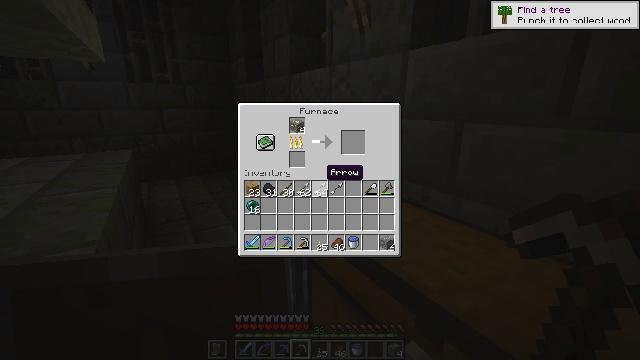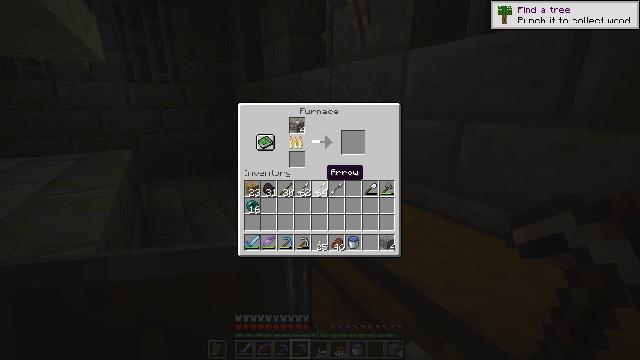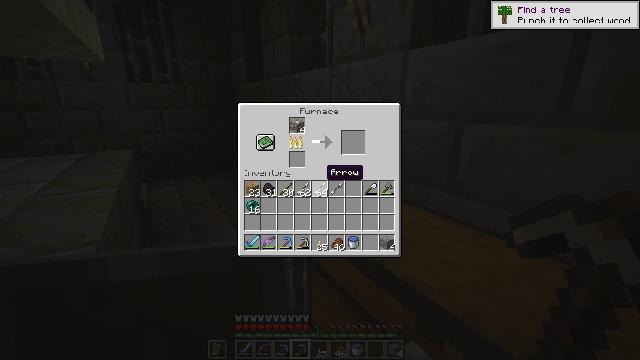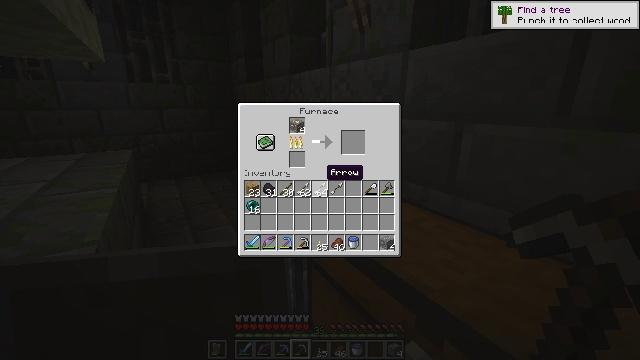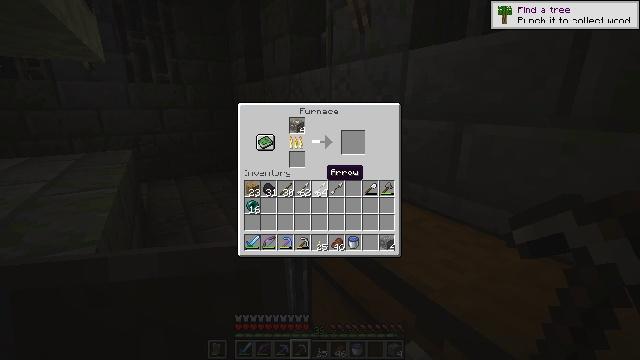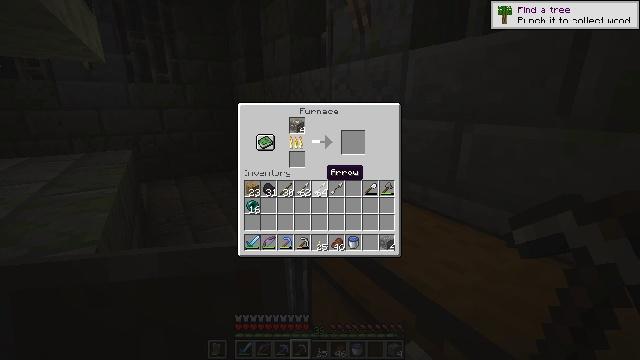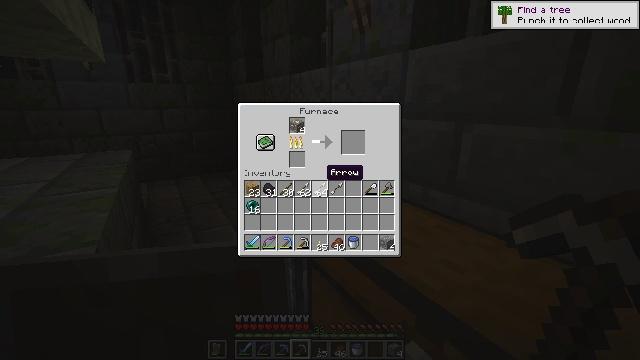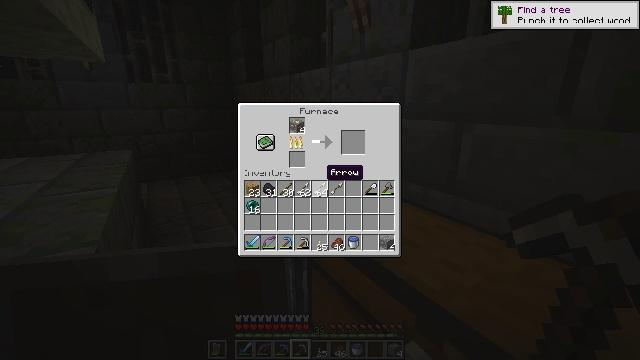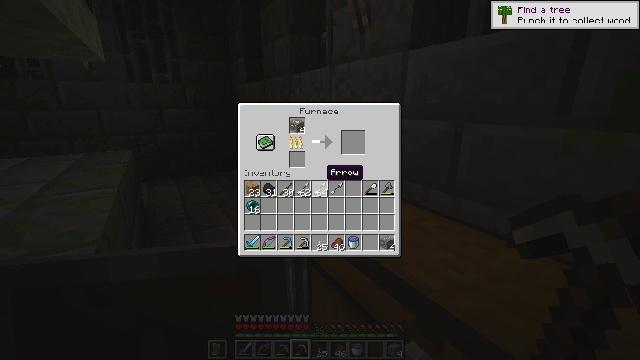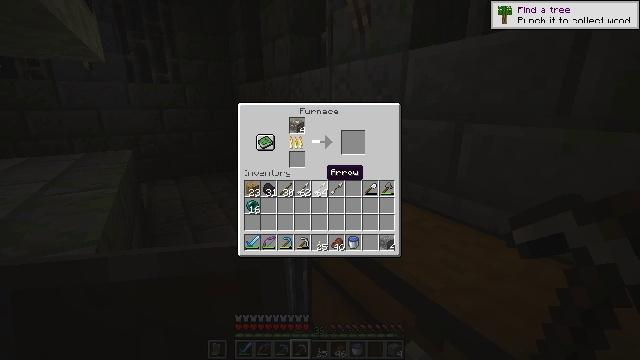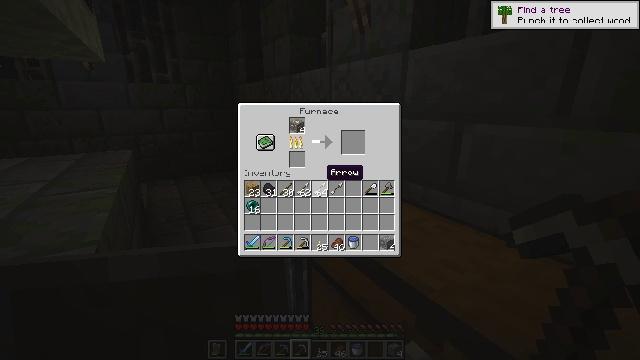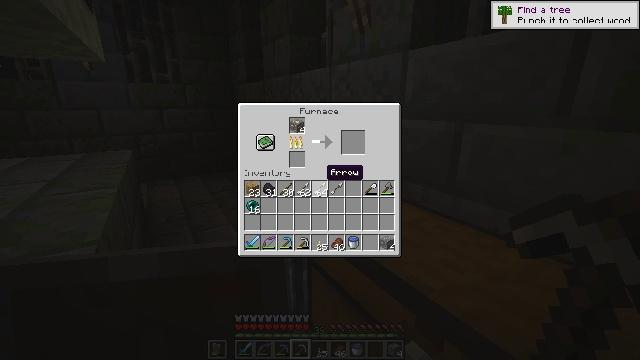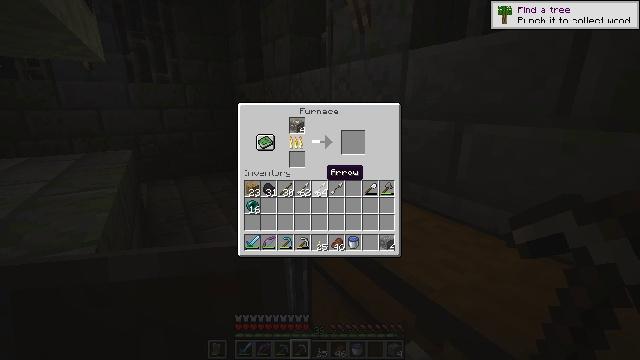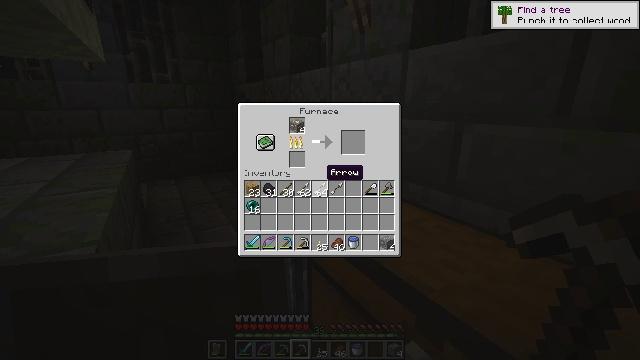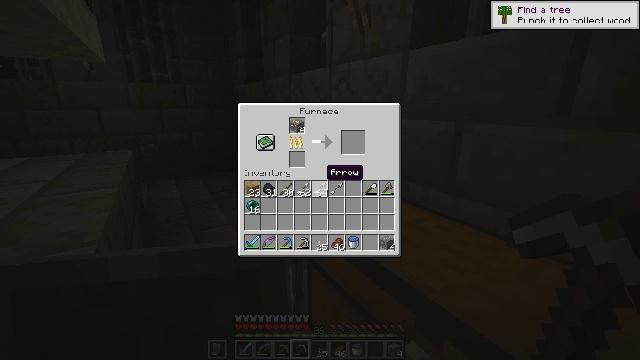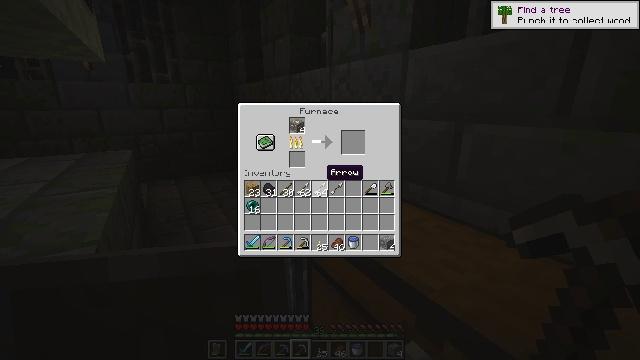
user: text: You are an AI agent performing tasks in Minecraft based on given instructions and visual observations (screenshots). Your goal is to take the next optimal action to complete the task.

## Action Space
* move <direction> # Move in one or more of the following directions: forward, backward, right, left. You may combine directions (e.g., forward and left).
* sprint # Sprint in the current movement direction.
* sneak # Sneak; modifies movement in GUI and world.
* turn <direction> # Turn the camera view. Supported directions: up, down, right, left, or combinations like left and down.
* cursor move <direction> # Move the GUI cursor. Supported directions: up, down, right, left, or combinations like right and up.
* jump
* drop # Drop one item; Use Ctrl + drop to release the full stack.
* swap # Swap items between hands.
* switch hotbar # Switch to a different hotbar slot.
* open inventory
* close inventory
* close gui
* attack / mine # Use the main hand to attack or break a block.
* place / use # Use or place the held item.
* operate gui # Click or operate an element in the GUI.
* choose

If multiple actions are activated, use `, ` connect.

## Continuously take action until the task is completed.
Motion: motion action
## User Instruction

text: craft item air
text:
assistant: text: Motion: no_op
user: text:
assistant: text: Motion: no_op
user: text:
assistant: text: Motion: no_op
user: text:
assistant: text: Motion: no_op
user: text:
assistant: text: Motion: no_op
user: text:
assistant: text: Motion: no_op
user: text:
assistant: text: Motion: no_op
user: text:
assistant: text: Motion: no_op
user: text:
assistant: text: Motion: no_op
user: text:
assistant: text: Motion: no_op
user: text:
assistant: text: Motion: no_op
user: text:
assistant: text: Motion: no_op
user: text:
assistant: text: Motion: no_op
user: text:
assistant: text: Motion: no_op
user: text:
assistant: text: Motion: no_op
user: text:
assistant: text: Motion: no_op
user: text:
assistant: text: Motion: no_op
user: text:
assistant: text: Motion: no_op
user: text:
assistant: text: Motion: no_op
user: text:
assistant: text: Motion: no_op
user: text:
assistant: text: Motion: no_op
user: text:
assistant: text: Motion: no_op
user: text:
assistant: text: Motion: no_op
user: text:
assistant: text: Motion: no_op
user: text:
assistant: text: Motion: no_op
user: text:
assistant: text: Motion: no_op
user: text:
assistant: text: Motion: no_op
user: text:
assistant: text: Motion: no_op
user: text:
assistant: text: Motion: no_op
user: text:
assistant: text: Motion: no_op